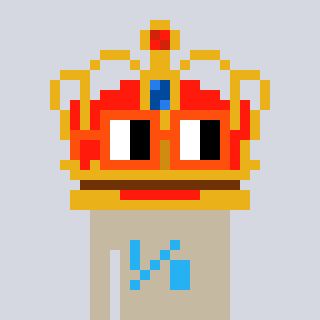
a pixel art character with square orange glasses, a crown-shaped head and a bege-colored body on a cool background